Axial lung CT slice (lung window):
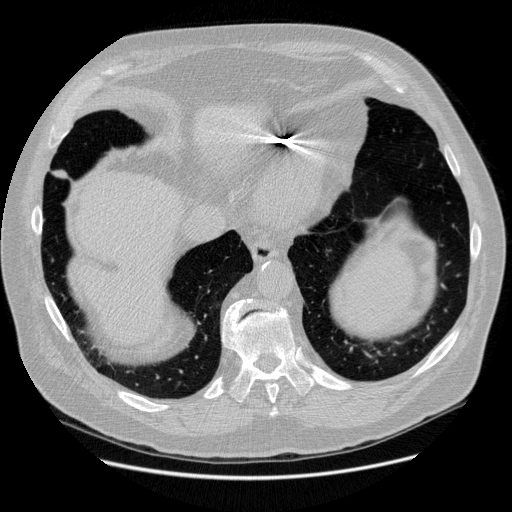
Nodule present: no